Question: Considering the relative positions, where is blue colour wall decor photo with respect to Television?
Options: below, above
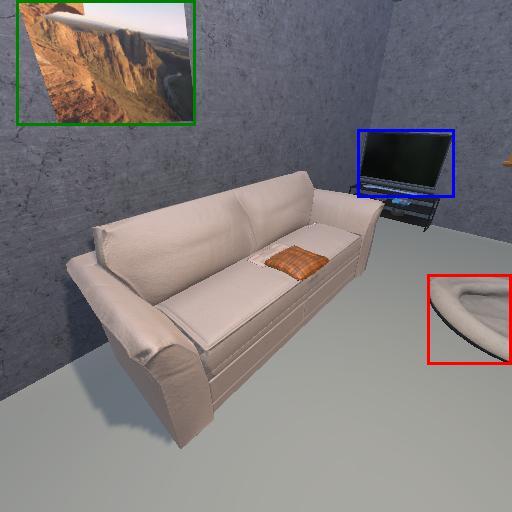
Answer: below